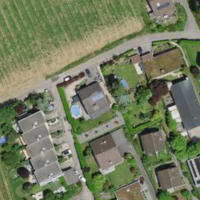
EUNIS habitat code: 54
Species observed at this site:
Aesculus hippocastanum